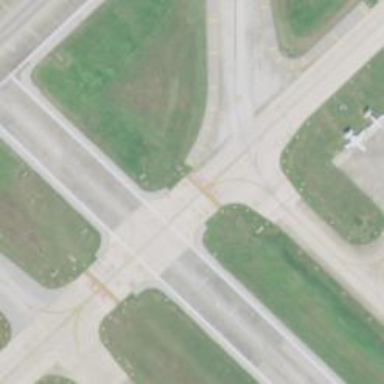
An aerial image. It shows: Image of taxiway at airport.